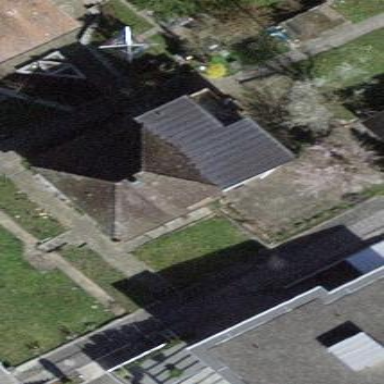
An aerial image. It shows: Building with tiled roof.